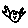
Label: bird